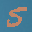
Label: 5